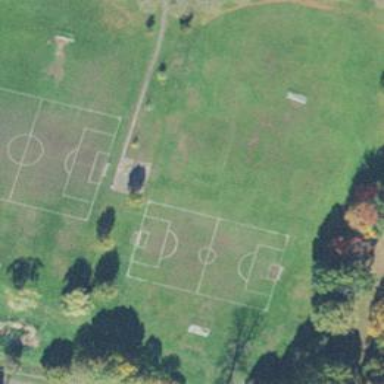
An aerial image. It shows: Soccer pitch designated for leisure and sports activities.